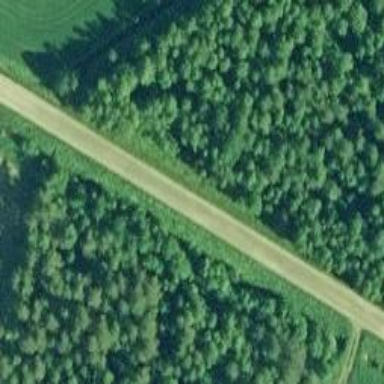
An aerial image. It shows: Tertiary road.